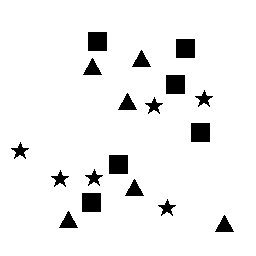
Squares: 6
Triangles: 6
Stars: 6
Total shapes: 18